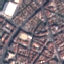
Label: Residential